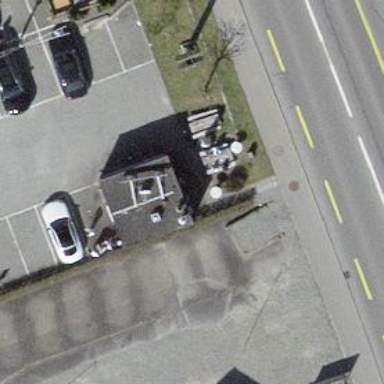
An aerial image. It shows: Fast food establishment.